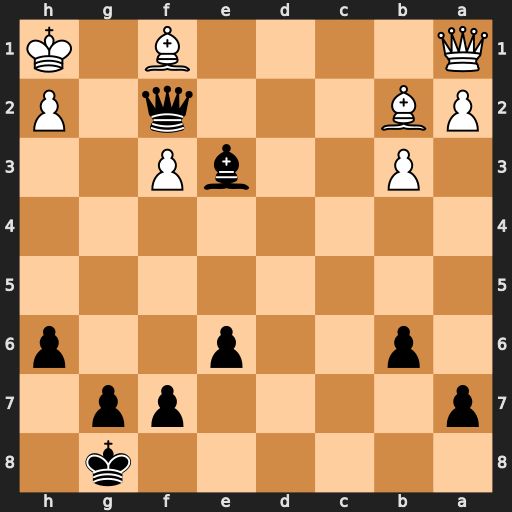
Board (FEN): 6k1/p4pp1/1p2p2p/8/8/1P2bP2/PB3q1P/Q4B1K
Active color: b
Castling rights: -
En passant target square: -
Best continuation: Qg1#